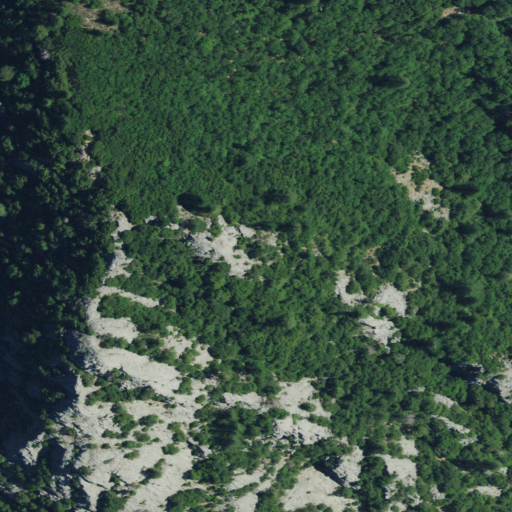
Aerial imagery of cliff(s) in California named Marble Cone containing grassland, evergreen forest, and shrub